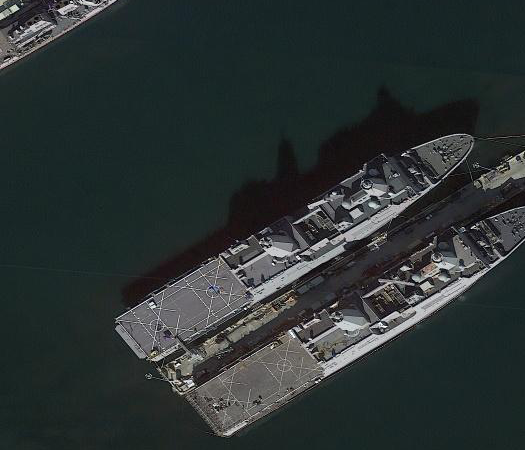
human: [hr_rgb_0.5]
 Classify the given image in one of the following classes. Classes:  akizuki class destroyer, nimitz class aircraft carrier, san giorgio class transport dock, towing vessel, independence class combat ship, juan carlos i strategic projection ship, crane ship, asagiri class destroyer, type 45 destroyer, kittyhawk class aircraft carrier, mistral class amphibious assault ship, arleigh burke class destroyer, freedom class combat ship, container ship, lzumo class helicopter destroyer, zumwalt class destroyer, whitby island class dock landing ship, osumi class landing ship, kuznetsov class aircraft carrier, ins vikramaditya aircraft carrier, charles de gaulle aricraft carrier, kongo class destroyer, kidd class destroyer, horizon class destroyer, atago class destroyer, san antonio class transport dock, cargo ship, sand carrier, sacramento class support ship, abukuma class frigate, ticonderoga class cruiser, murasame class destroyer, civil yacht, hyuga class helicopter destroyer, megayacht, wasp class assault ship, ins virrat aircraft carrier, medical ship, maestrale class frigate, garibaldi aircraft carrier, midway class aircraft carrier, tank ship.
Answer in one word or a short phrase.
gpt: San Antonio class transport dock